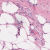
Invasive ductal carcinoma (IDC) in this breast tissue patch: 0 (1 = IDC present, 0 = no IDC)